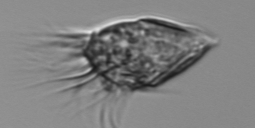
Label: Strombidium_morphotype1